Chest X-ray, AP view. Patient: 66 years old, sex M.
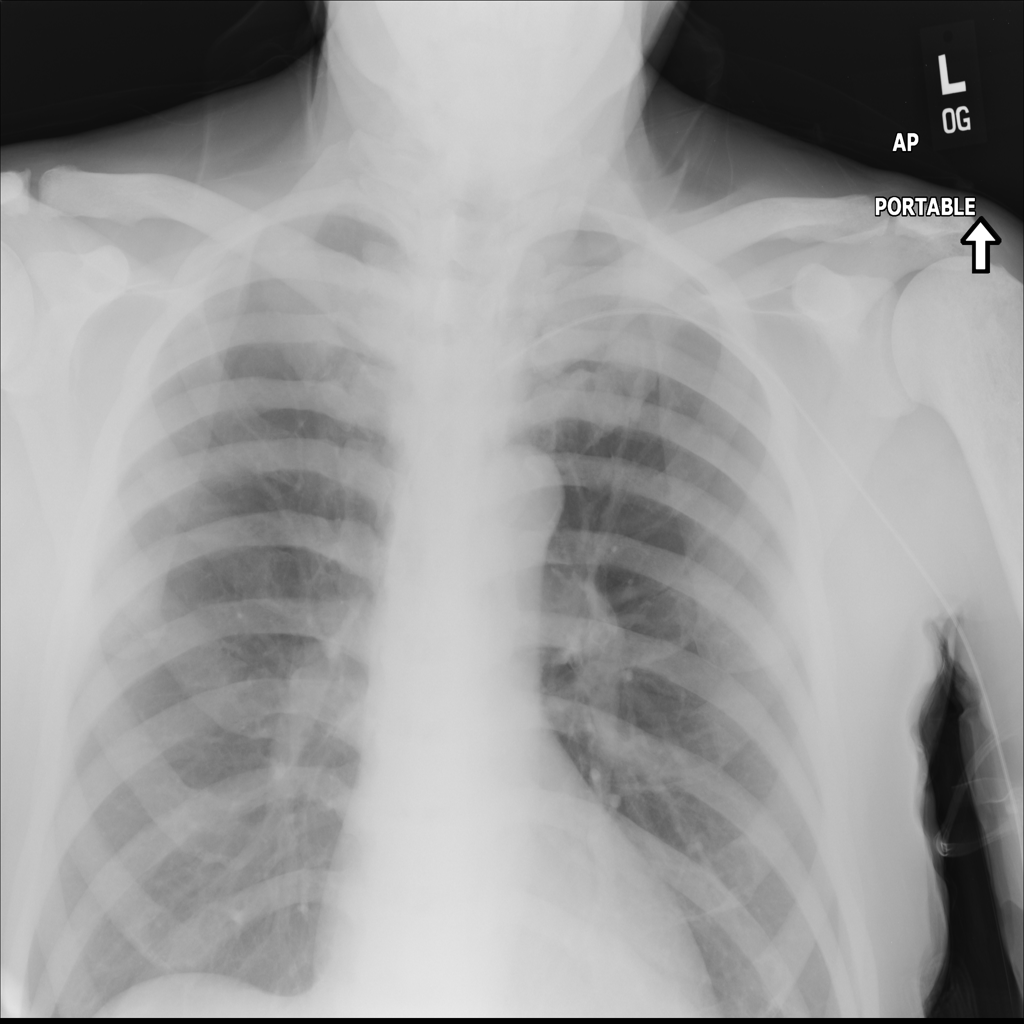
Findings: No Finding